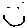
Label: smiley face